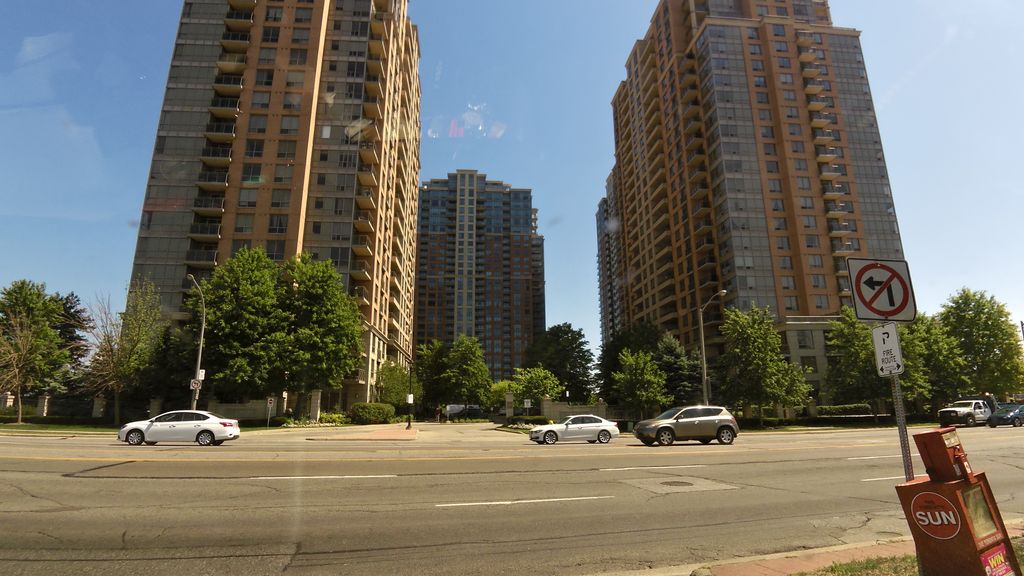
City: toronto